Question: :: I have a actionbar with a custom spinner
::
- -

---
'''
public class FragmentContainer extends Fragment{
View spinnerView;
@Override
public View onCreateView(LayoutInflater inflater, ViewGroup container,
Bundle savedInstanceState) {
View view=inflater.inflate(R.layout.fragment_main, container, false);
spinnerView = inflater.inflate(R.layout.layout_spinner, null);
return view;
}
@Override
public void onStart() {
super.onStart();
Spinner spinner = (Spinner) spinnerView.findViewById(R.id.my_spinner);
ArrayAdapter<CharSequence> adapter = ArrayAdapter.createFromResource(getActivity(), R.array.spinner_items_array, R.layout.spinner_item);
adapter.setDropDownViewResource(R.layout.spinner_dropdown_item);
spinner.setAdapter(adapter);
spinner.setOnItemSelectedListener(new OnItemSelectedListener() {
@Override
public void onItemSelected(AdapterView<?> parent, View view, int position, long id) {
// Do whatever you want with your selected item. You can get it as: parent.getItemAtPosition(position);
}
@Override
public void onNothingSelected(AdapterView<?> parent) {}
});
getActivity().getActionBar().setIcon(getResources().getDrawable(R.drawable.ic_launcher));//set your actionbar logo
getActivity().getActionBar().setDisplayOptions(ActionBar.DISPLAY_SHOW_CUSTOM | ActionBar.DISPLAY_SHOW_HOME | ActionBar.DISPLAY_HOME_AS_UP | ActionBar.DISPLAY_SHOW_TITLE );
LayoutParams layoutParams = new ActionBar.LayoutParams(ViewGroup.LayoutParams.WRAP_CONTENT, ViewGroup.LayoutParams.MATCH_PARENT);
layoutParams.gravity = Gravity.RIGHT; // set your layout's gravity to 'right'
getActivity().getActionBar().setCustomView(spinnerView, layoutParams); //place your layout on the actionbar
}
}
'''
'''
public class MainActivity extends FragmentActivity {
@Override
protected void onCreate(Bundle savedInstanceState) {
super.onCreate(savedInstanceState);
setContentView(R.layout.activity_main);
getSupportFragmentManager().beginTransaction().replace(R.id.container, new FragmentContainer()).commit();
}
}
'''
'''
<?xml version="1.0" encoding="utf-8"?>
<TextView xmlns:android="http://schemas.android.com/apk/res/android"
android:id="@+id/cab_spinner_item"
style="?android:attr/spinnerItemStyle"
android:layout_width="match_parent"
android:layout_height="wrap_content"
android:ellipsize="marquee"
android:singleLine="true"
android:textAlignment="inherit"
android:textColor="@android:color/white" />
'''
'''
<?xml version="1.0" encoding="utf-8"?>
<CheckedTextView xmlns:android="http://schemas.android.com/apk/res/android"
style="?android:attr/spinnerDropDownItemStyle"
android:layout_width="match_parent"
android:layout_height="48dp"
android:ellipsize="marquee"
android:singleLine="true"
android:textAlignment="inherit"
android:textColor="@android:color/white" />
'''
'''
<?xml version="1.0" encoding="utf-8"?>
<LinearLayout xmlns:android="http://schemas.android.com/apk/res/android"
xmlns:tools="http://schemas.android.com/tools"
android:layout_width="match_parent"
android:layout_height="match_parent"
android:orientation="vertical" >
<Spinner
android:id="@+id/my_spinner"
android:layout_width="wrap_content"
android:layout_height="match_parent"
android:layout_gravity="right"
tools:listitem="@android:layout/simple_spinner_dropdown_item" />
</LinearLayout>
'''
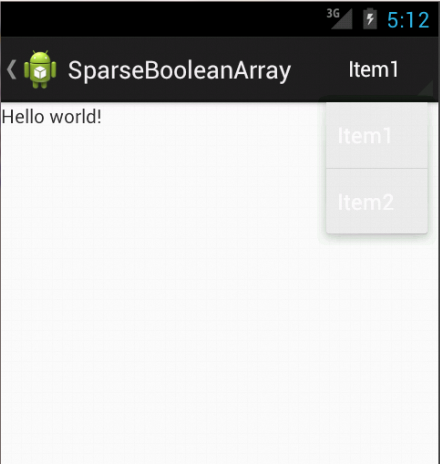
Answer: In your onItemSelected(AdapterView parent, View view, int position, long id)
set the view text to null with :
'''
((TextView)view).setText(null);
'''
Then set the icon you want via:
'''
spinner.setBackgroundDrawable(/* your icon drawable*/);
'''
Style up the xml of the Spinner element with heights and widths appropriate to your icon.